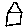
Label: house